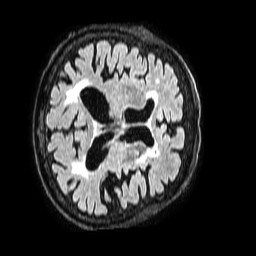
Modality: FLAIR
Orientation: axial
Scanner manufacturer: philips
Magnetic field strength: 1.5 T
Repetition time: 4.8 s
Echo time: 0.3 s